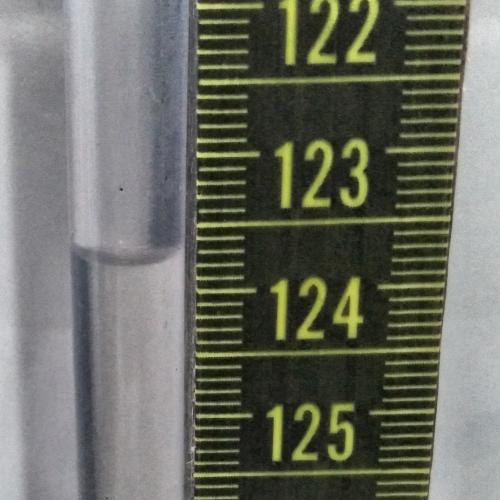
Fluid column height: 123.8 cm